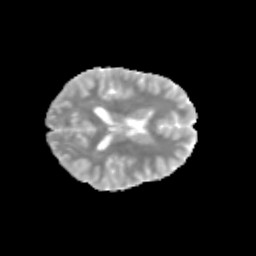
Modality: MD
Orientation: axial
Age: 14
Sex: female
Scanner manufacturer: siemens
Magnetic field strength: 3 T
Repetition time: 3.8 s
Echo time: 0.07 s